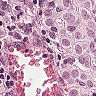
Metastatic tissue present: yes